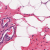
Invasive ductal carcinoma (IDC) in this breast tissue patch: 0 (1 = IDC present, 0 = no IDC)